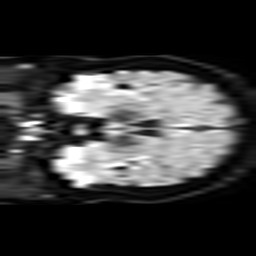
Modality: TRACE
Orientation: coronal
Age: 65
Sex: female
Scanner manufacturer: philips
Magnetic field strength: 3 T
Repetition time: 3.076 s
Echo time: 0.076 s